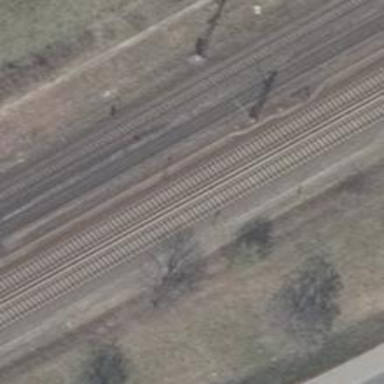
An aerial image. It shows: Railway milestone.